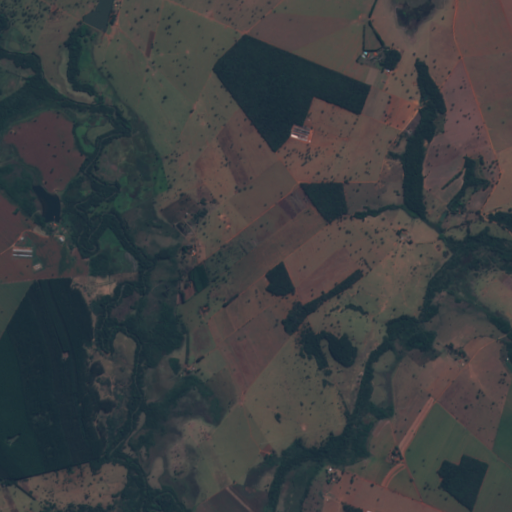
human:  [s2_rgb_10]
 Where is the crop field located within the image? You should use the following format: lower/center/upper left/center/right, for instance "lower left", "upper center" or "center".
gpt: The crop field is located in the lower right of the image.
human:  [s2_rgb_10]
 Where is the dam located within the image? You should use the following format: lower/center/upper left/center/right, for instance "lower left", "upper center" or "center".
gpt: The dam is located in the upper left of the image.
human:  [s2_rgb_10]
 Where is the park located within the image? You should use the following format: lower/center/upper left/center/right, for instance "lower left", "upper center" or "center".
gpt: The park is located in the upper right of the image.
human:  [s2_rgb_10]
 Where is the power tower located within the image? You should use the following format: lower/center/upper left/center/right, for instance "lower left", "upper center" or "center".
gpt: The power tower is located in the lower of the image.
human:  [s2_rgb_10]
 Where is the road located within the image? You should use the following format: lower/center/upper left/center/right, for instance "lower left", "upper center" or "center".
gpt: There is no road in the image.